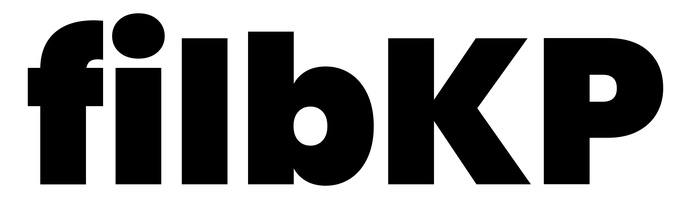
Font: Poppins-Black